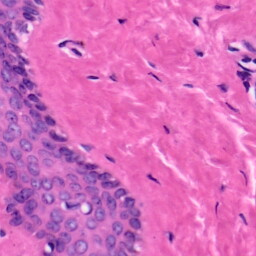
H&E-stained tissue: Skin